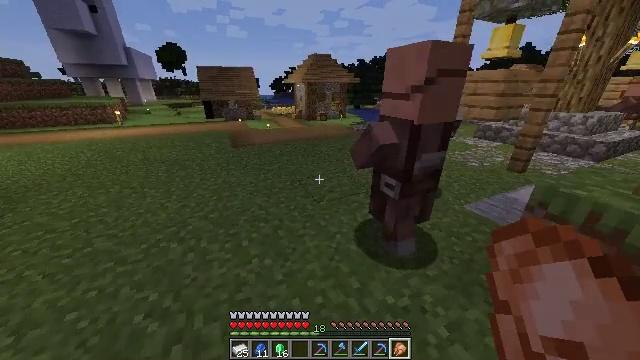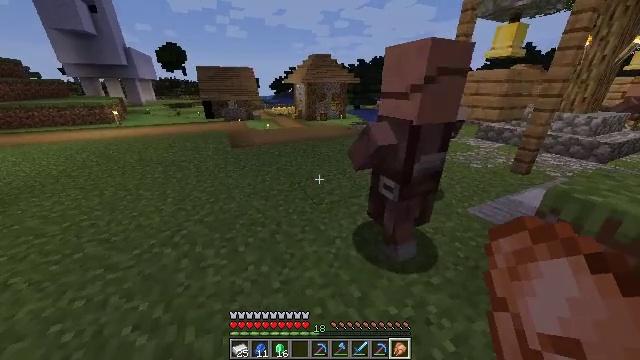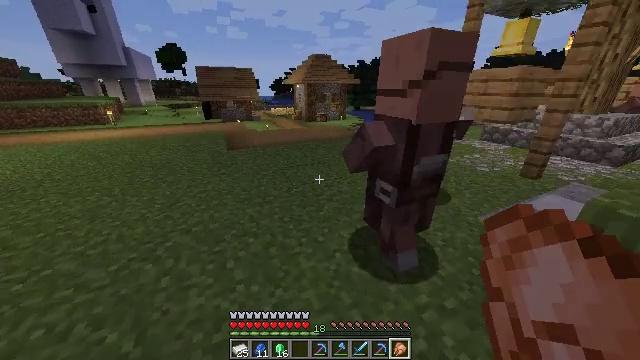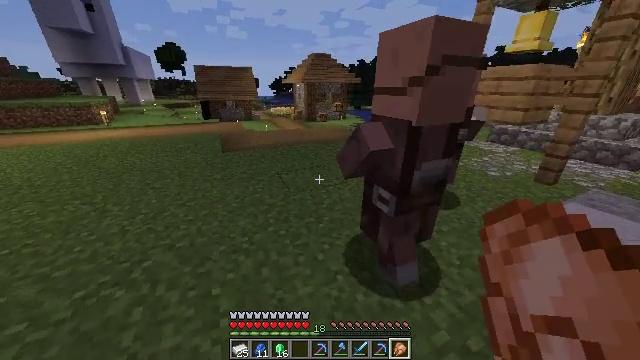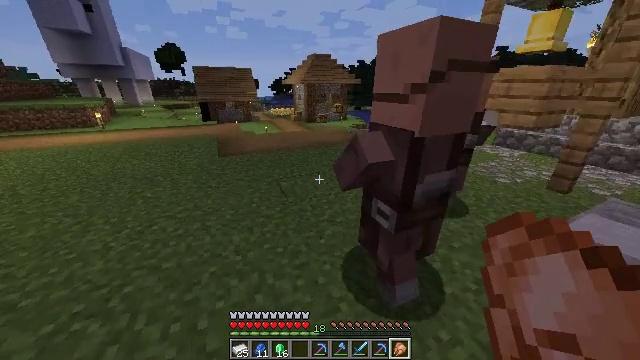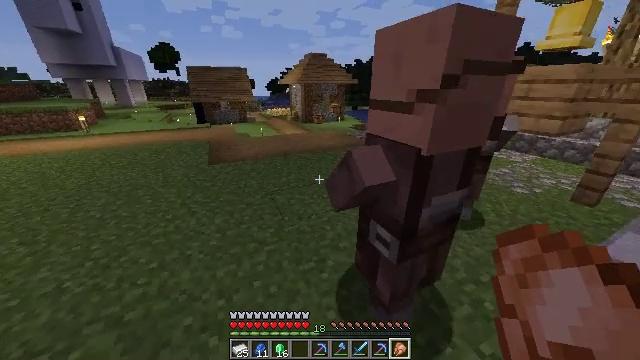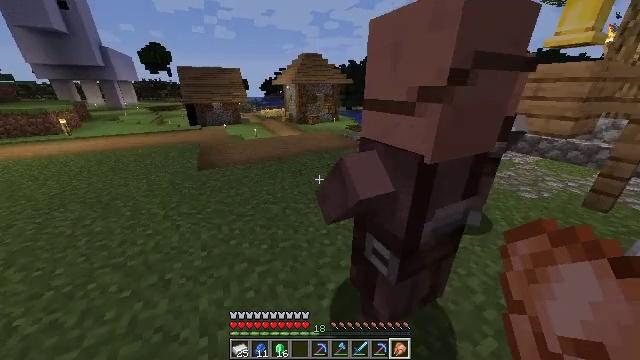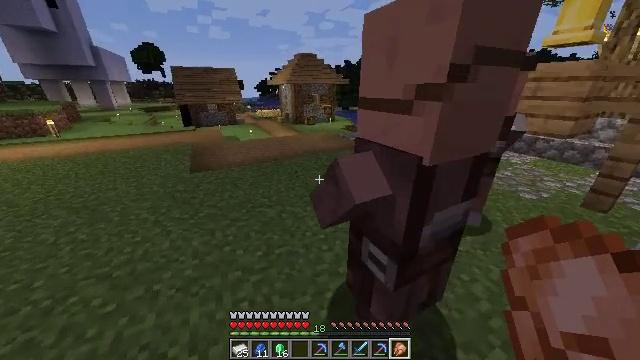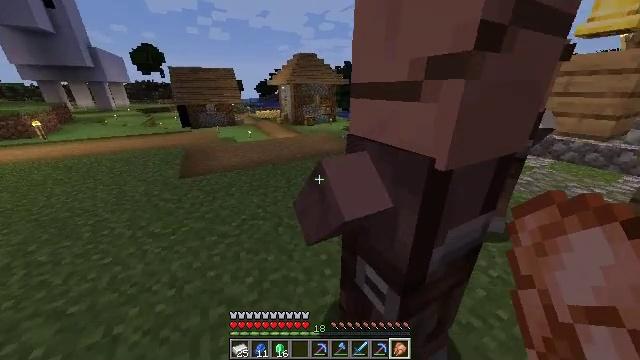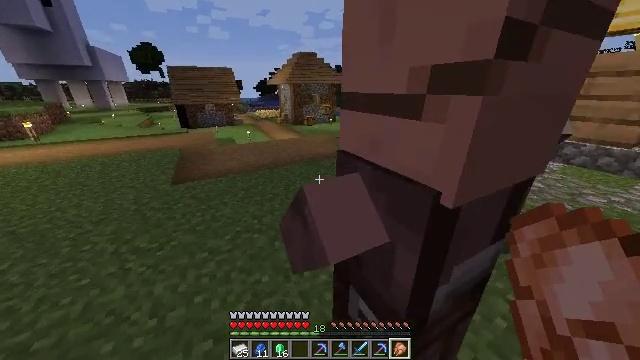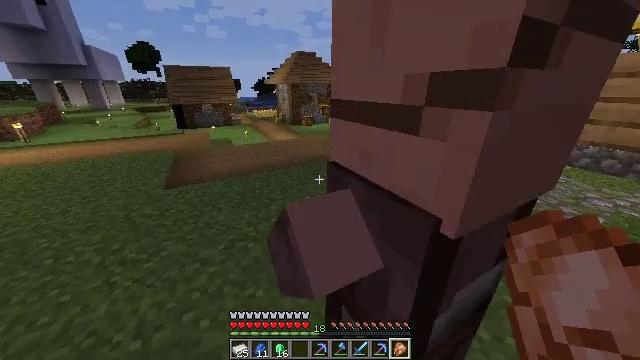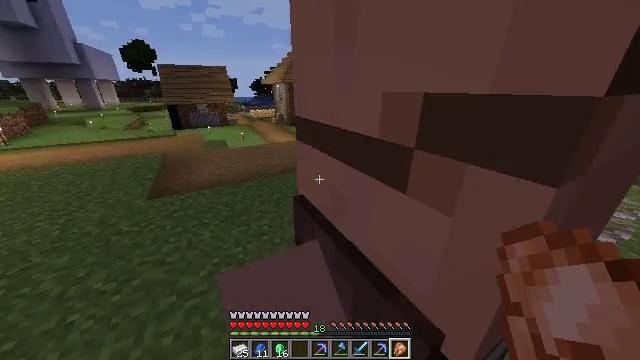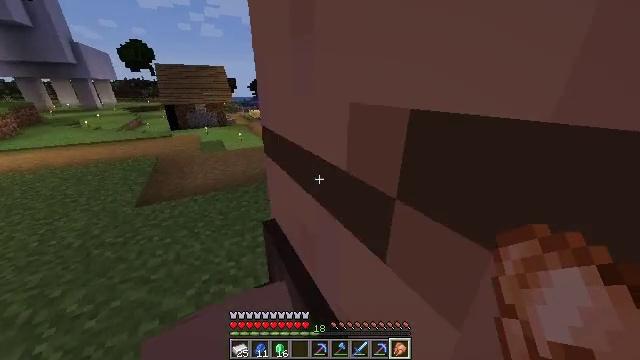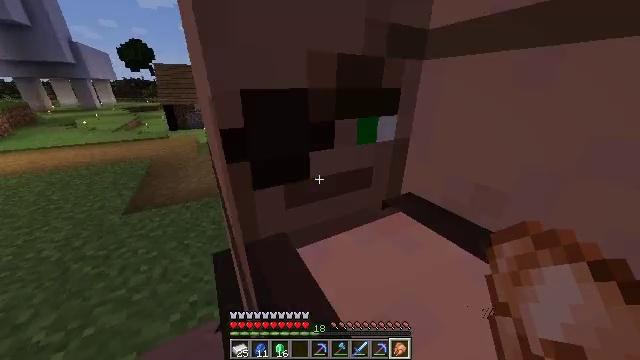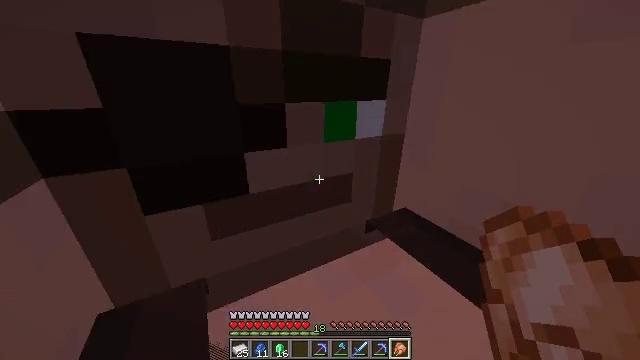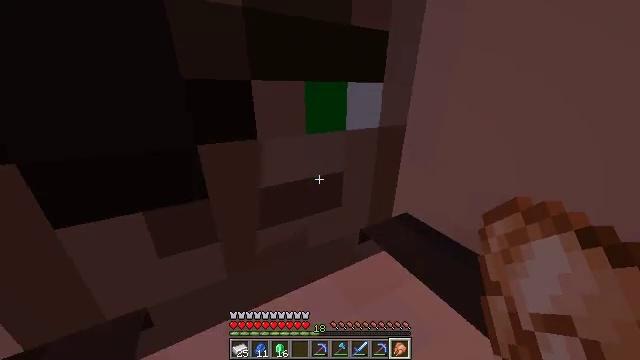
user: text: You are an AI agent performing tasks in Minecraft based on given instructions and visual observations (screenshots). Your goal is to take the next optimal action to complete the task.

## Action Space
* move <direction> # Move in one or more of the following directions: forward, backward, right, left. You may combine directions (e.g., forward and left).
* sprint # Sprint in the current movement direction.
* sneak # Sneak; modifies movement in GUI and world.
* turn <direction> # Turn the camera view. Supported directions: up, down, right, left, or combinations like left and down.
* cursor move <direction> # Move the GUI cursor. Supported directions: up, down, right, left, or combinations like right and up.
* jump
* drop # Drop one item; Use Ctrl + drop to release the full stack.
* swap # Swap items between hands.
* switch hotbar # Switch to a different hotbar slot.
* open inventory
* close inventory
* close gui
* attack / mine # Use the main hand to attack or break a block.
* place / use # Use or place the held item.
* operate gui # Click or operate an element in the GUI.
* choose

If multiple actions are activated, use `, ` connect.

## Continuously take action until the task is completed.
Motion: motion action
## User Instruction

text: Interact with the crafting table to obtain an emerald.
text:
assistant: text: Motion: move forward
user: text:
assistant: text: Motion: move forward
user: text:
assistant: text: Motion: move forward
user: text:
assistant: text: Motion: move forward
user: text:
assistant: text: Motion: move forward
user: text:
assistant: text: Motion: move forward, turn right
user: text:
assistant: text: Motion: move forward, turn right
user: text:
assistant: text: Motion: move forward
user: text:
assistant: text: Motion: move forward
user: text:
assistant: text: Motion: move forward
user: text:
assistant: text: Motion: move forward
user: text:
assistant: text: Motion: move forward
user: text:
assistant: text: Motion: move forward
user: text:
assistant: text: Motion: move forward
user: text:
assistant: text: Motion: move forward
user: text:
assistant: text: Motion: move forward
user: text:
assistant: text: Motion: move forward
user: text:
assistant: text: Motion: move forward
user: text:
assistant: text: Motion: move forward
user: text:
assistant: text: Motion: move forward
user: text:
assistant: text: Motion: move forward
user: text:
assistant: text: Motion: move forward, turn right
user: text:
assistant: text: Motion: move forward, turn right
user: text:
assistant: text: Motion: move forward, turn right
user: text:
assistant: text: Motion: turn right
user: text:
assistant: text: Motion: turn right
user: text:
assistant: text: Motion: turn right and up
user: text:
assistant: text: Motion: turn right and up
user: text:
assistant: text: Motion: turn right and up
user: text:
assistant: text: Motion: turn right